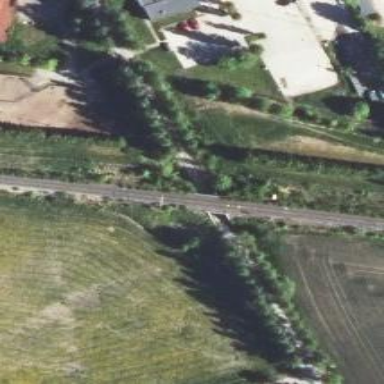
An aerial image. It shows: Railway track with continuous electrified contact lines.